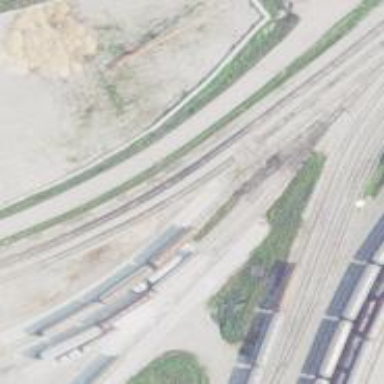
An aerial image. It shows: Railway yard.